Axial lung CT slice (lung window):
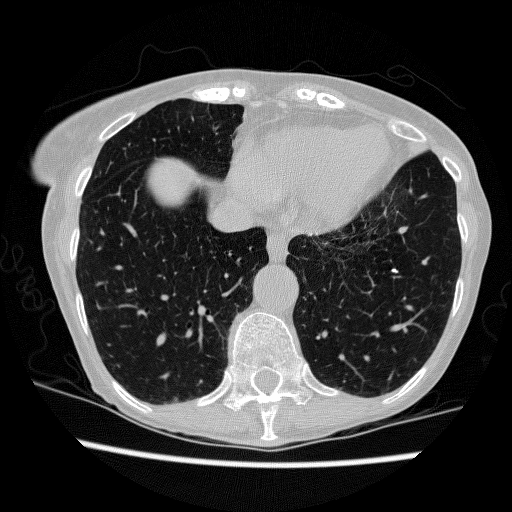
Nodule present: no